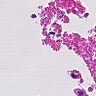
Metastatic tissue present: no